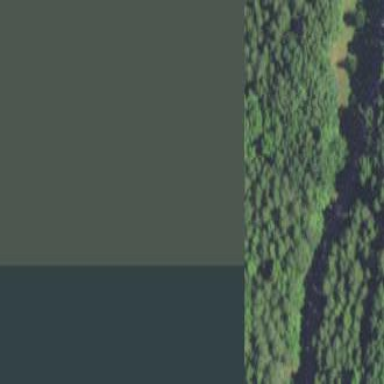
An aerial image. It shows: Mixed woodland area with variety of leaf types and cycles.